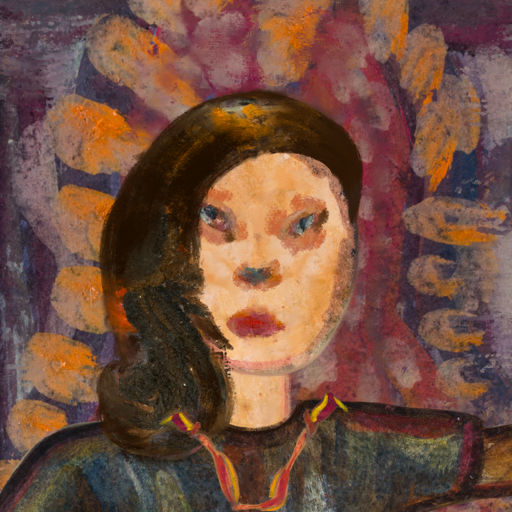
Background: Doll, Head And Neck Front: Childish, Face Front: Boggyland, Bust: Mosgoul, Hair Front: Gypsy_Queen, Head Accessory: Blank, Second Necklace: Gypsy_Mother_1, Necklace: Blank, Baby: Blank